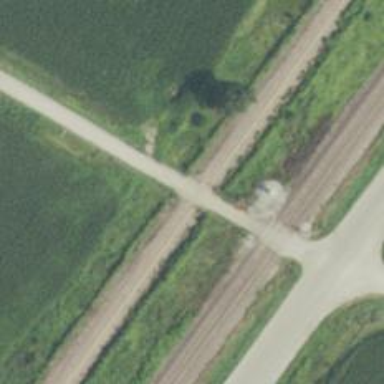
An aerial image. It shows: Level crossing with saltire markings.